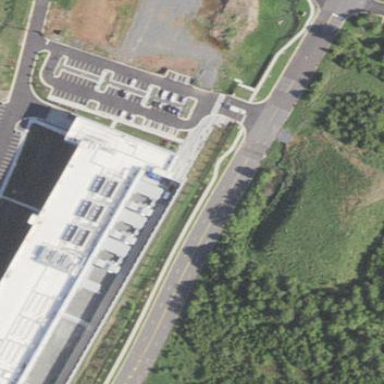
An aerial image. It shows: Data center building.